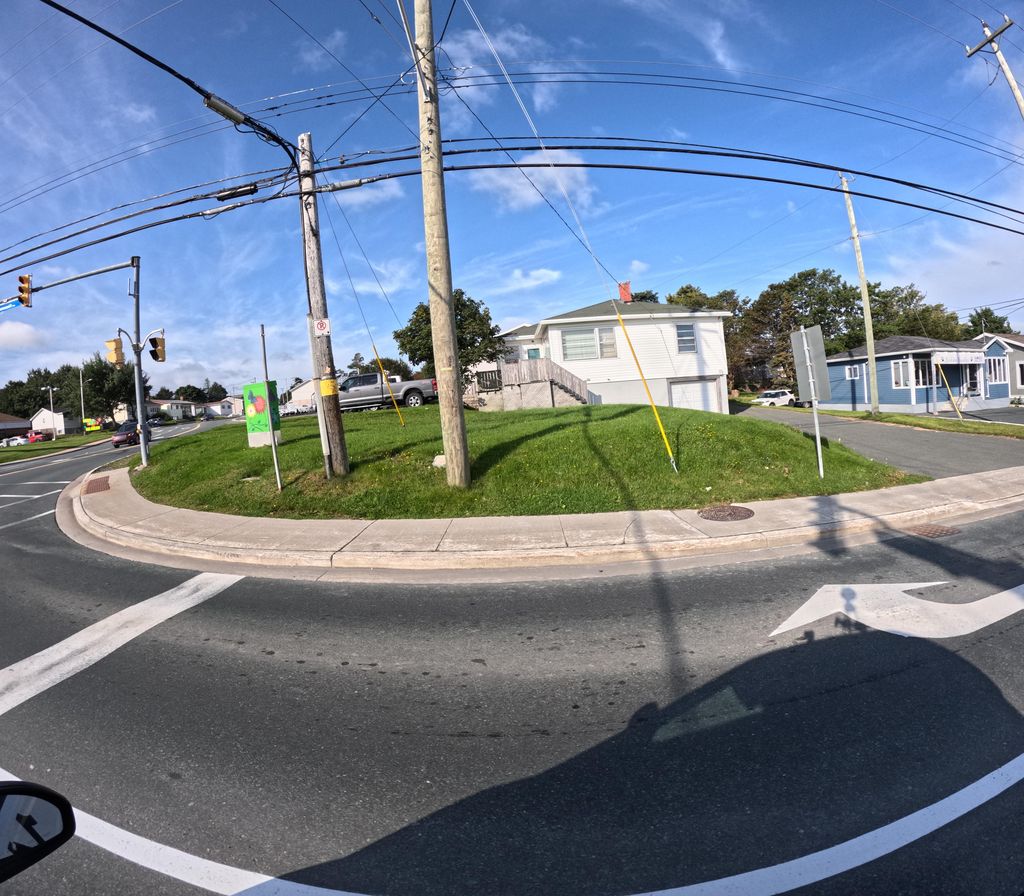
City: st_johns